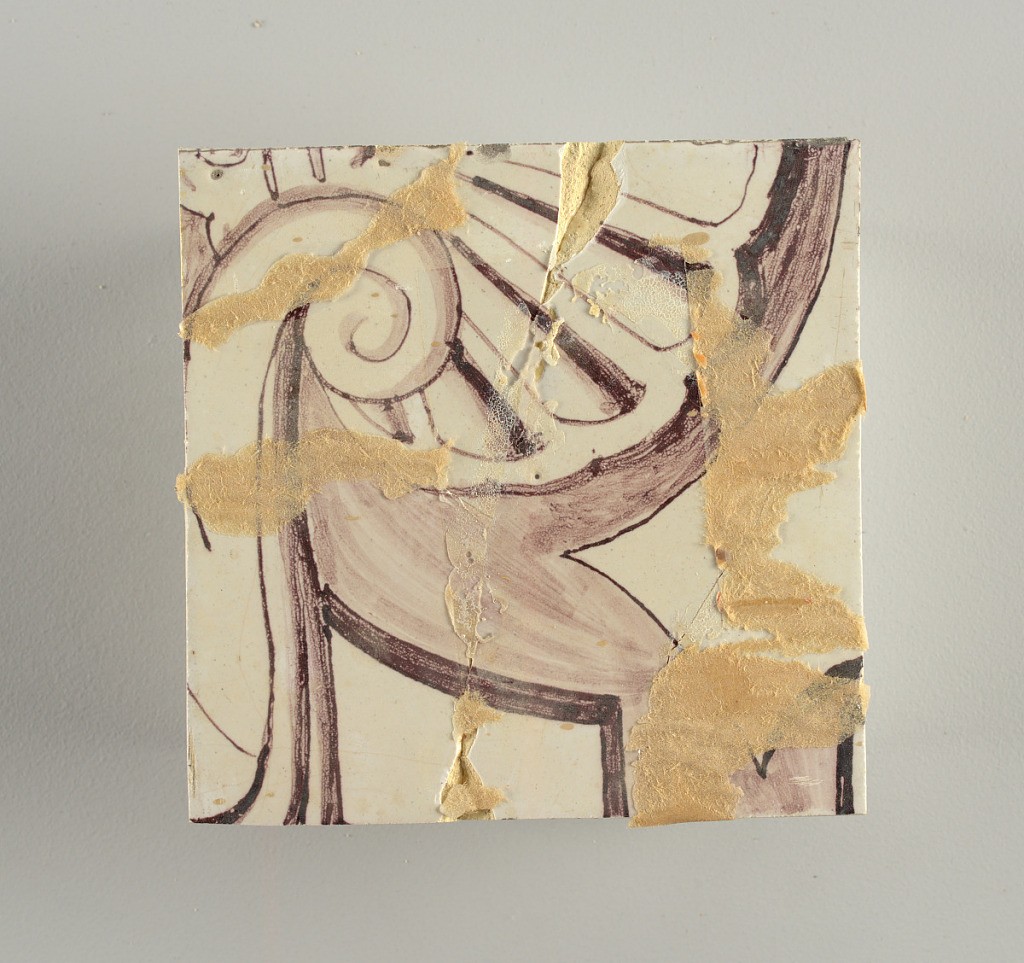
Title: Wall facing
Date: ca. 1725
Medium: tin-glazed earthenware, underglaze
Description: Running design for a frieze or a dado, composed of scrolls of foliage and strapwork, and four repeating motifs--a seated woman in a small upright oval medallion, a putto seated on a rocailled base, and strapwork in axial pattern.  The various panels, A to F, show various repeats of the same design, all being five tiles high and a varying number of tiles wide.